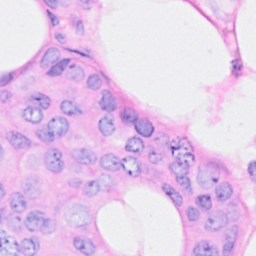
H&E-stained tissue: Breast